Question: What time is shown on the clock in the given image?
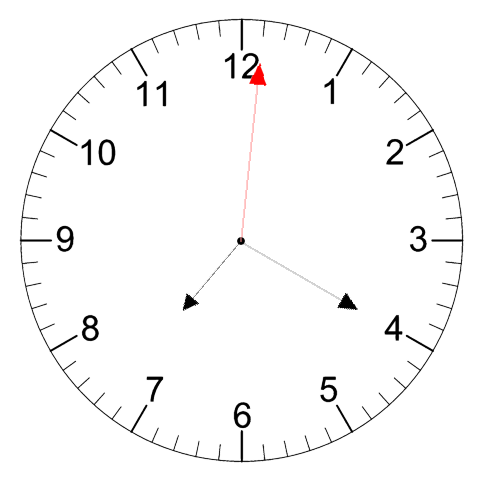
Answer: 07:20:01